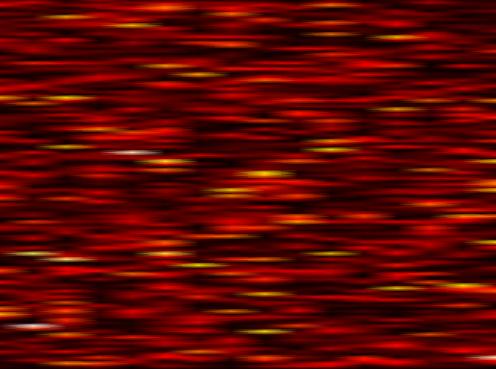
Label: FBMC